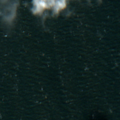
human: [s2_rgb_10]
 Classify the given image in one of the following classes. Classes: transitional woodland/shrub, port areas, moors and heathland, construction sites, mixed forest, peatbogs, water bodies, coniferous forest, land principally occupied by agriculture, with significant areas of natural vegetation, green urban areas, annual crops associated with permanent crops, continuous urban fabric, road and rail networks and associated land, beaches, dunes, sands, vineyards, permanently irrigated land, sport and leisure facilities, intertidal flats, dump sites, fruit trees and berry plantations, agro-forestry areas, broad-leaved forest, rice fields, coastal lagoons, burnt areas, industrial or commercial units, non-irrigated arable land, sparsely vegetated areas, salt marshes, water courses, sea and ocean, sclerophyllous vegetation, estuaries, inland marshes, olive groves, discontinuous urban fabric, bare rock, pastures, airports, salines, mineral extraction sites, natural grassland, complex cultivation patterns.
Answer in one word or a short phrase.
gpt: sea and ocean